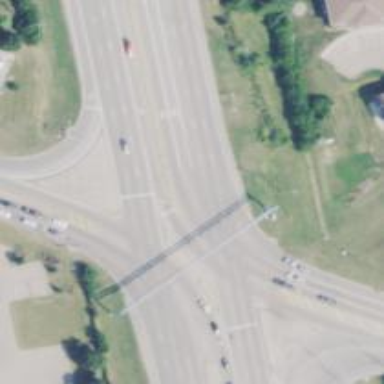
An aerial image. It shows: Trunk link highway.